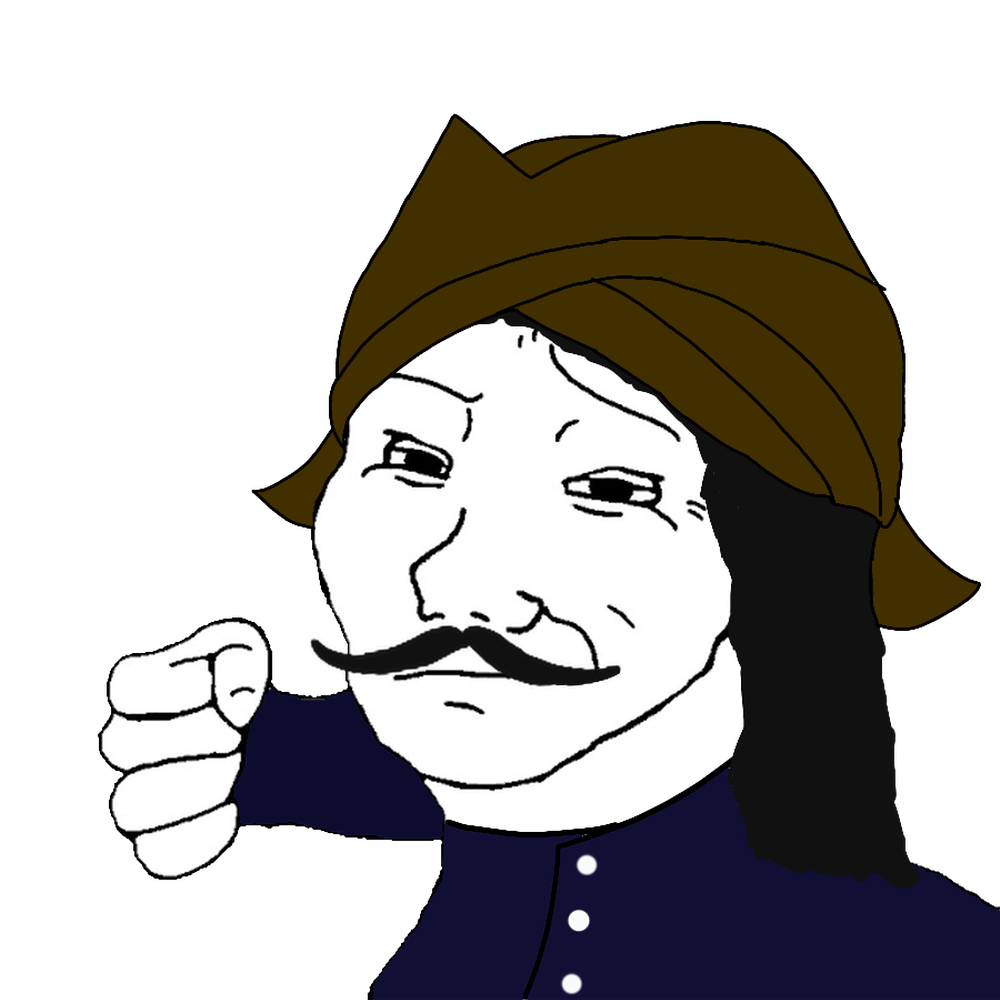
Label: 5_Smugjak